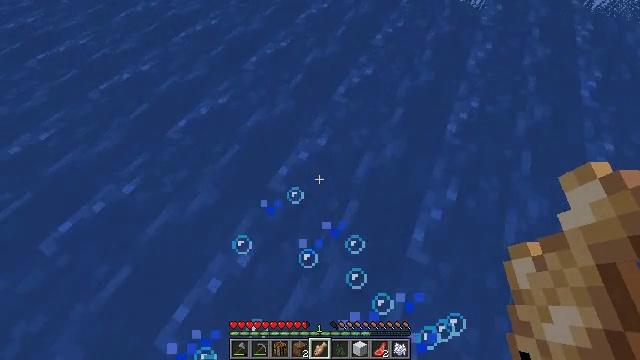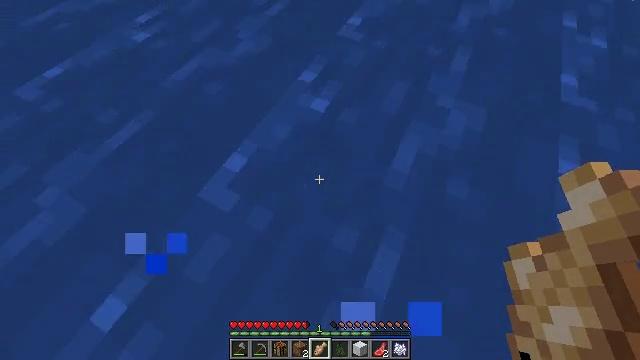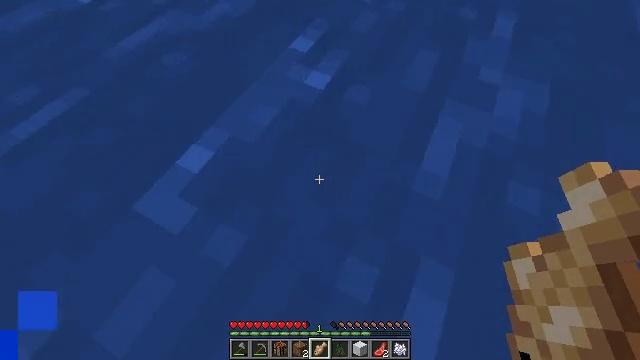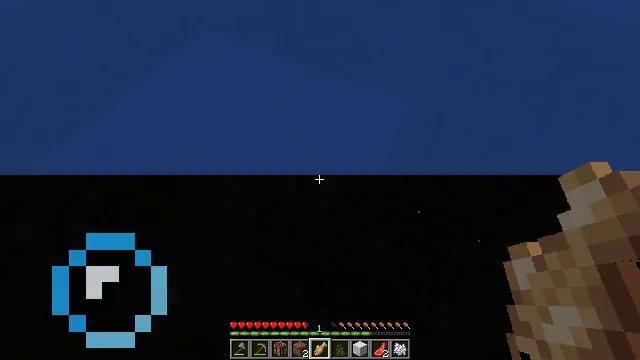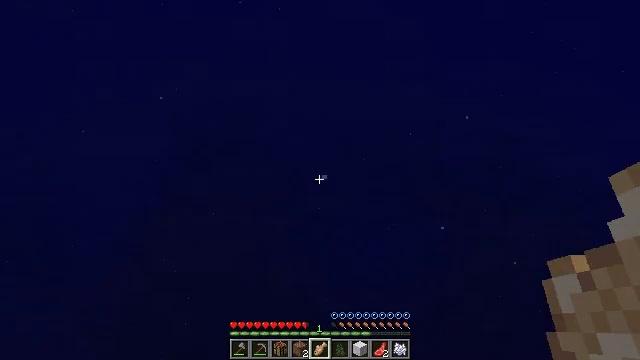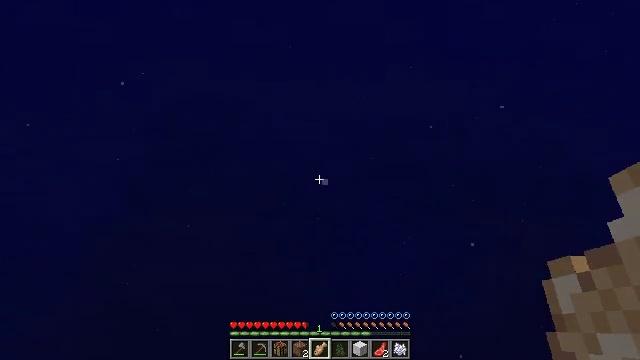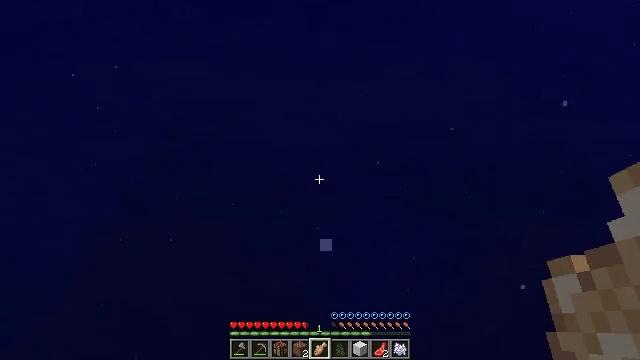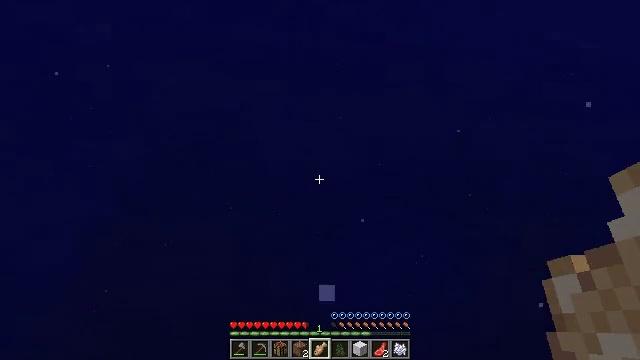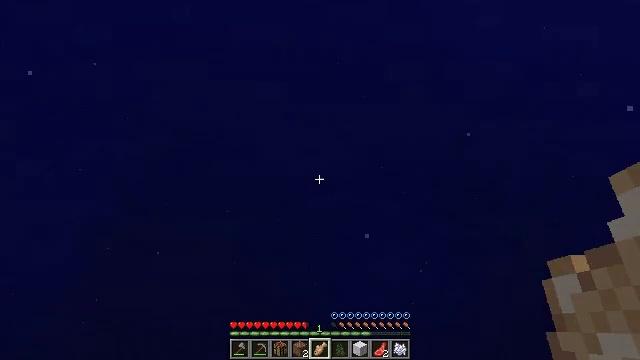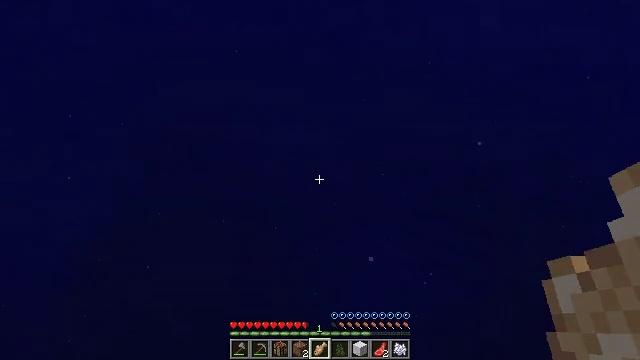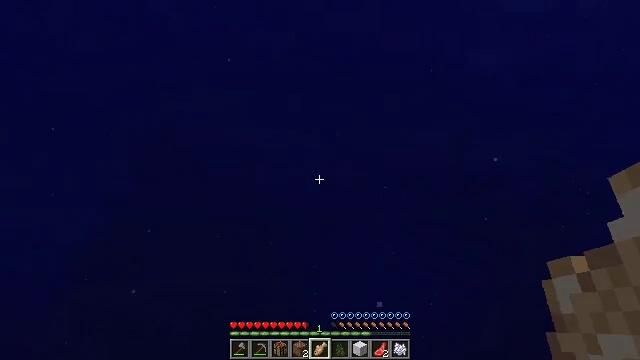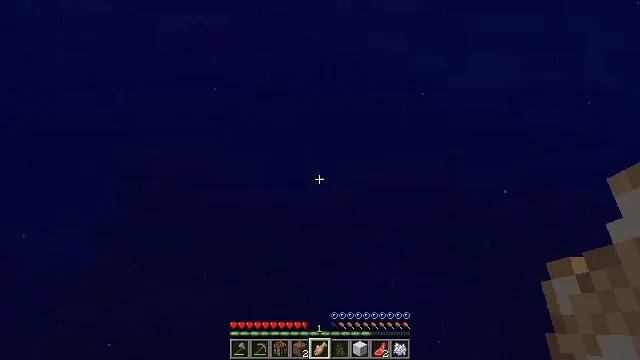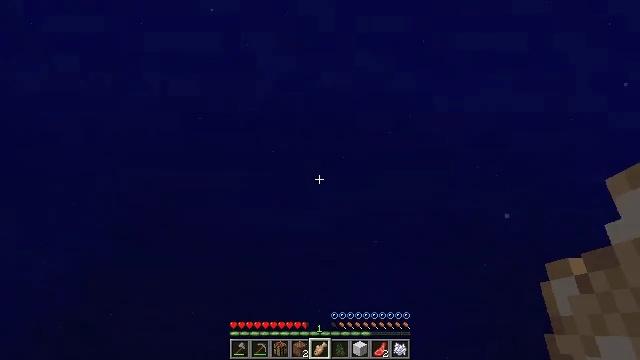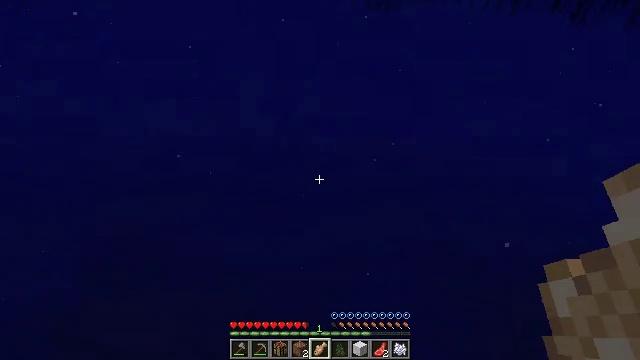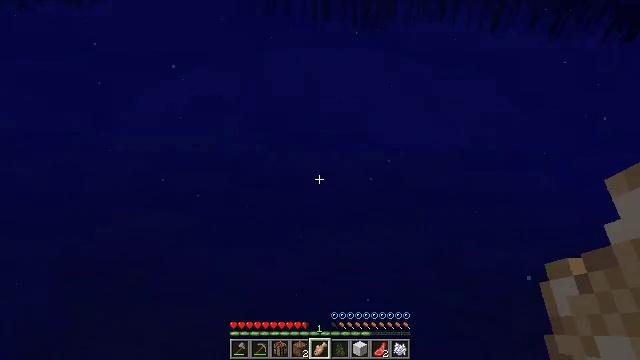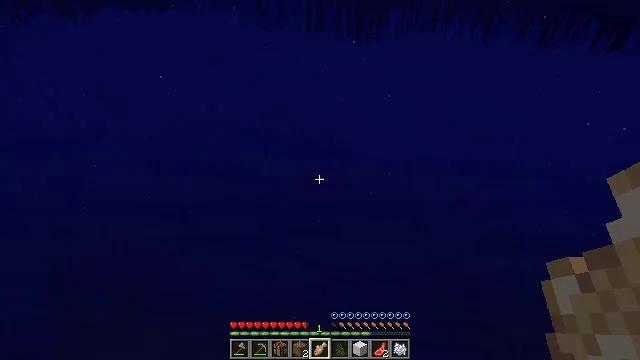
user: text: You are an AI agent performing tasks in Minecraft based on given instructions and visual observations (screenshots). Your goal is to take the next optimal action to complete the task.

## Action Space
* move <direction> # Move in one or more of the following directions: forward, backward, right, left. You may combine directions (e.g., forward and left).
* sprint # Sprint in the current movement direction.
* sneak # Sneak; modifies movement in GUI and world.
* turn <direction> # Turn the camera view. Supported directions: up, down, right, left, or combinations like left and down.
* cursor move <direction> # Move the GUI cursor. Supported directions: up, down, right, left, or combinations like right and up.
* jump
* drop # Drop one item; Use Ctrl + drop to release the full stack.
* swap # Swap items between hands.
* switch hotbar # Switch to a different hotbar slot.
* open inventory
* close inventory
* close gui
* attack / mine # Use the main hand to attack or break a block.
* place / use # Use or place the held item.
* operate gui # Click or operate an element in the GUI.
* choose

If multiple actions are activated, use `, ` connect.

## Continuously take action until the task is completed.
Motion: motion action
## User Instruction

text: Remove a cod from the inventory.
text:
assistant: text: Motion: move forward
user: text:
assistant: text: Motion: move forward
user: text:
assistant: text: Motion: move forward
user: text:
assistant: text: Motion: move forward
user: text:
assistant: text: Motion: move forward
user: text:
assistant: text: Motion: move forward
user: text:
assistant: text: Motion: move forward
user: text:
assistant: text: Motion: move forward
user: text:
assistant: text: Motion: move forward
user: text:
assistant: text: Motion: move forward, turn up
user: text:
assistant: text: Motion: move forward, turn right and up
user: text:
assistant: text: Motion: move forward, turn right and up
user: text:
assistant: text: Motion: move forward, turn right and up
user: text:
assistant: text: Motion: move forward, turn right and up
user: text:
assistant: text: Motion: move forward, turn right and up
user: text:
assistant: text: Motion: move forward, turn up
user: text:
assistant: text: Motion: move forward
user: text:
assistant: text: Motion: move forward
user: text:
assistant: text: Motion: move forward
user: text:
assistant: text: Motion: move forward, turn right
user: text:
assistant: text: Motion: move forward, turn right
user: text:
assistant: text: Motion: move forward, sprint, turn right and down
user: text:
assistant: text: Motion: move forward, sprint, turn right and down
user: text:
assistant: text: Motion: move forward, sprint, turn right and down
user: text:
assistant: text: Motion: move forward, sprint, turn right
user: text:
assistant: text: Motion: move forward, sprint, turn right and up
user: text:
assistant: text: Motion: move forward, sprint, turn right
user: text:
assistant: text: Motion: move forward, sprint, turn right and up
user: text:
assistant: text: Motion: move forward, sprint, turn right and up
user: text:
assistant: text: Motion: move forward, sprint, turn right and up